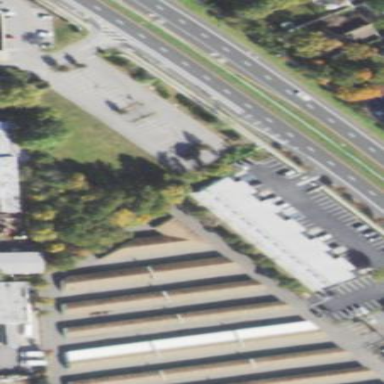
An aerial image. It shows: Commercial building.